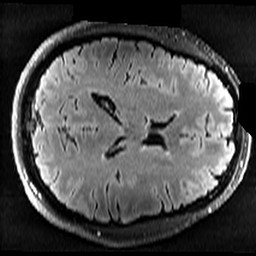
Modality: T2w
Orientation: axial
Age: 37
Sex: male
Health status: healthy
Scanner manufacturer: ge
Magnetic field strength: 3 T
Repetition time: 12 s
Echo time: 0.09548 s